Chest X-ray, AP view. Patient: 44 years old, sex F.
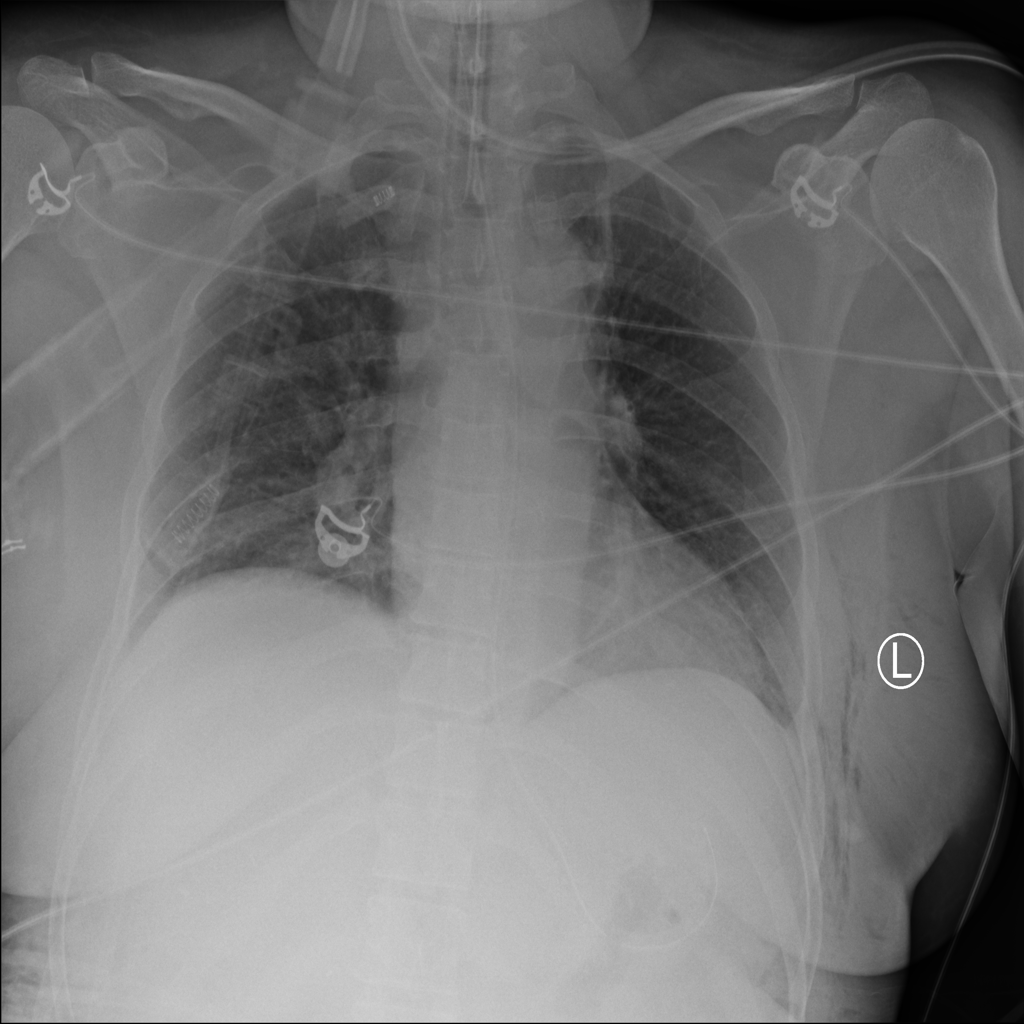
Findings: Atelectasis